Question: I'm trying to share a project between my desktop and laptop using Subversion. The project has 3 modules. I've imported the project folder into a repository in a shared folder that my laptop can access over the network.
I checked the project out on my laptop and then tried to open the project. None of the modules are visible, only the project's .iml file, as in the screenshot below.
I notice that the .iml file has a line for "content url", which refers to a location on my desktop. Maybe this is the problem. What can I do about it? Do I have to create a new project on the laptop and import the modules - so there would be 2 different top level .iml files, one for the desktop and one for the laptop? Am I going about this the wrong way?

: The problem seems to be with committing. When I make a change in a file, save, and hit Commit Changes, I get a popup saying "No changes detected". This is the same on both laptop and desktop, and meant that I downloaded the wrong version onto my laptop before. I deleted the repository and created a new one, and my project works on my laptop now, but I can't commit changes from within IntelliJ (only with TortoiseSVN via file manager). Also, when I imported my project into version control from my desktop computer, the working copy wasn't put under version control. So I can't update from my desktop unless I check it out to a different folder.
I think there is something wrong with the SVN plugin with this version of IntelliJ (10.5.1). Does anyone else have problems with committing changes?
I needed to
1) Update Settings | Version Control to map Subversion to the working directory
2) Import into Version Control
3) Check it out again
It may possibly have been caused by the fact that the modules were originally standalone projects which were in separate repositories. Whatever the cause, IntelliJ's "No changes detected" dialog isn't the most helpful.
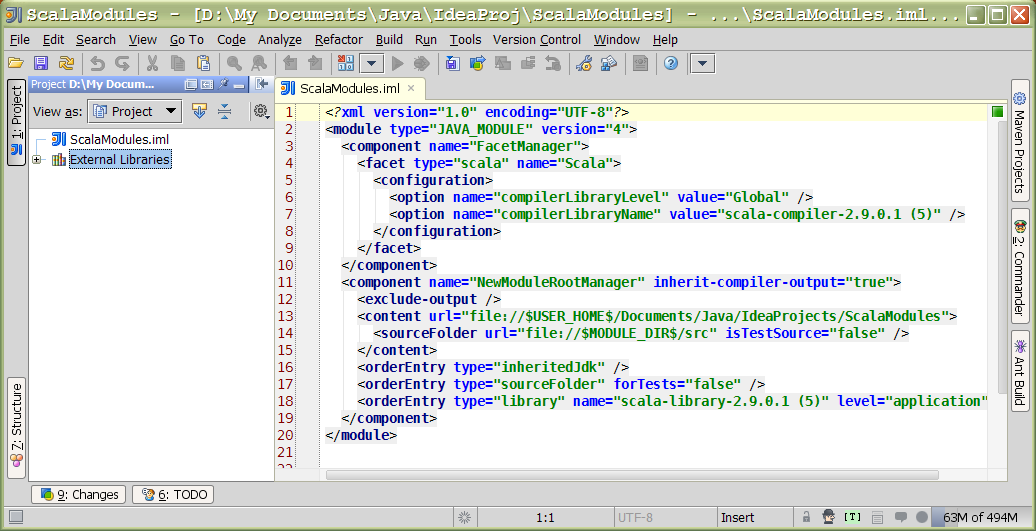
Answer: Please <URL>.
As for the content root, make sure that it's located under the project root or module root, in this case the path will be stored relatively to the project/modile root inside the iml file. If the fixed system specific path is used in the iml, such module will not work on other systems.
:
Make an explicit mapping between the actual working directory and Subversion in Settings | Version Control dialog. If you are using the default placeholder and your project files are not under the checkout root, it could be the case.
After performing the initial import you need to do a checkout in order to use version control in IDEA.